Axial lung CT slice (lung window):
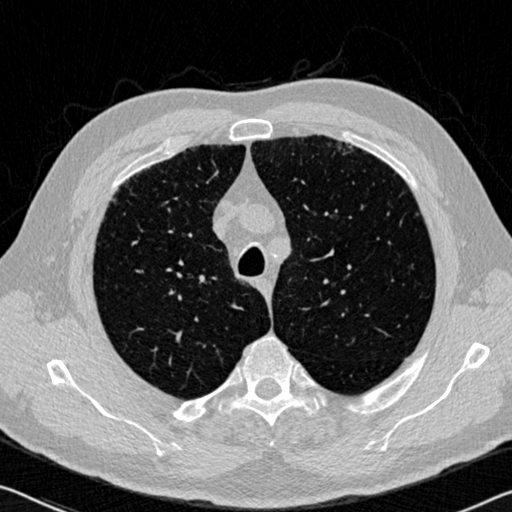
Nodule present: no